Aerial crown-view tile of a tropical tree (Barro Colorado Island, Panama), acquired 20240918:
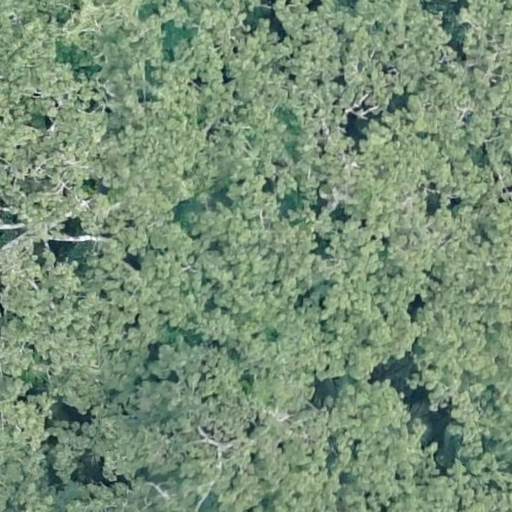
Species: Ceiba pentandra
GBIF accepted scientific name: Ceiba pentandra
Crown area: 945.186 m²